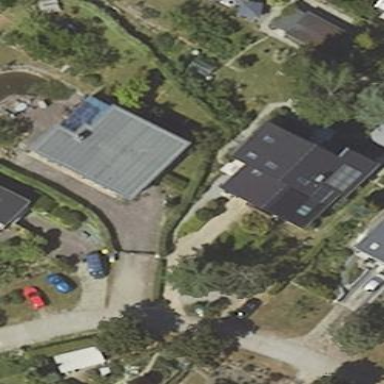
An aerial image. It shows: Simple and straightforward house.